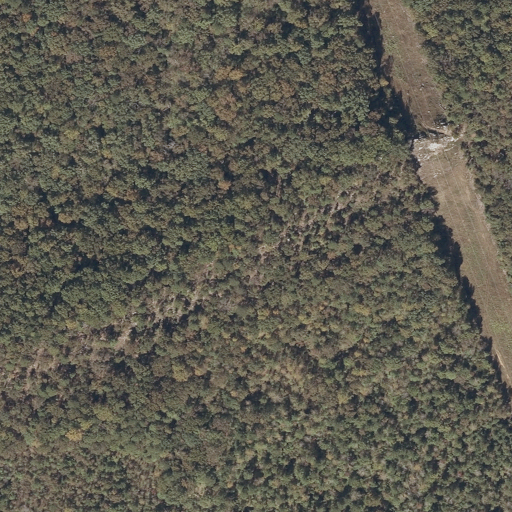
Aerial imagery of ridge(s) in Alabama named Rock Ridge containing deciduous forest, shrub, evergreen forest, and pasture